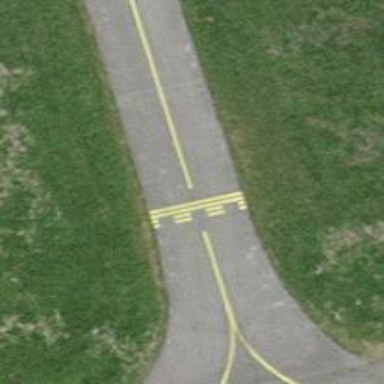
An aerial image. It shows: Runway holding position.